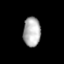
Tissue: prostate
Cell type: T cells
Senescence score: 0.3056
Nuclear area (px): 503
Mean DAPI intensity: 176.964